Question:
I have player,as shown in the image on a bridge.I want his movement to be restricted to the bridge.(at present he can run outside the bridge in air).How should i achive this.?
1 method i have thought of is to use use continous collision detection between the bridge and the player,to check if he stays within the area.is this the right way to approach?and are there any other alternate ways
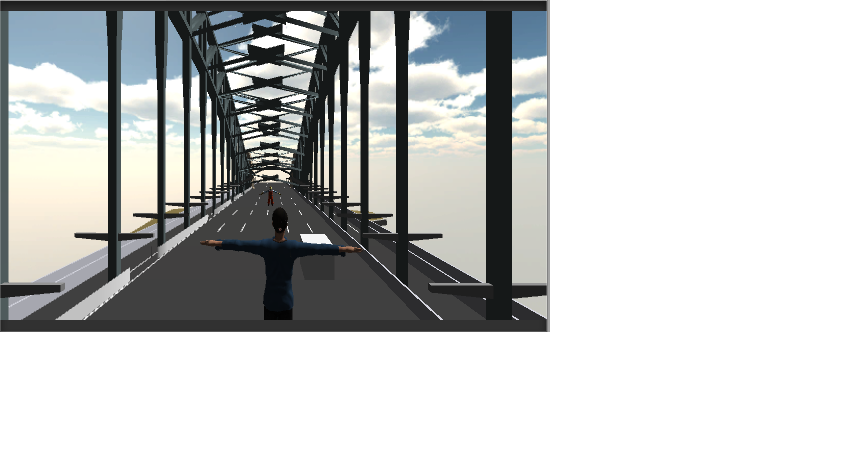
Answer: Continuous Collision Detection isn't strictly necessary unless it's moving really fast.
I see to way:
1. Use 3 collider: one for the player the other 2 for limit the sides of the bridge. This way the player can't compenetrate colliders and won't fall dawn.
2. Manually check inside input handling function that the limits of player movements (since the bridge has a simple shape, it shouldn't be difficult)